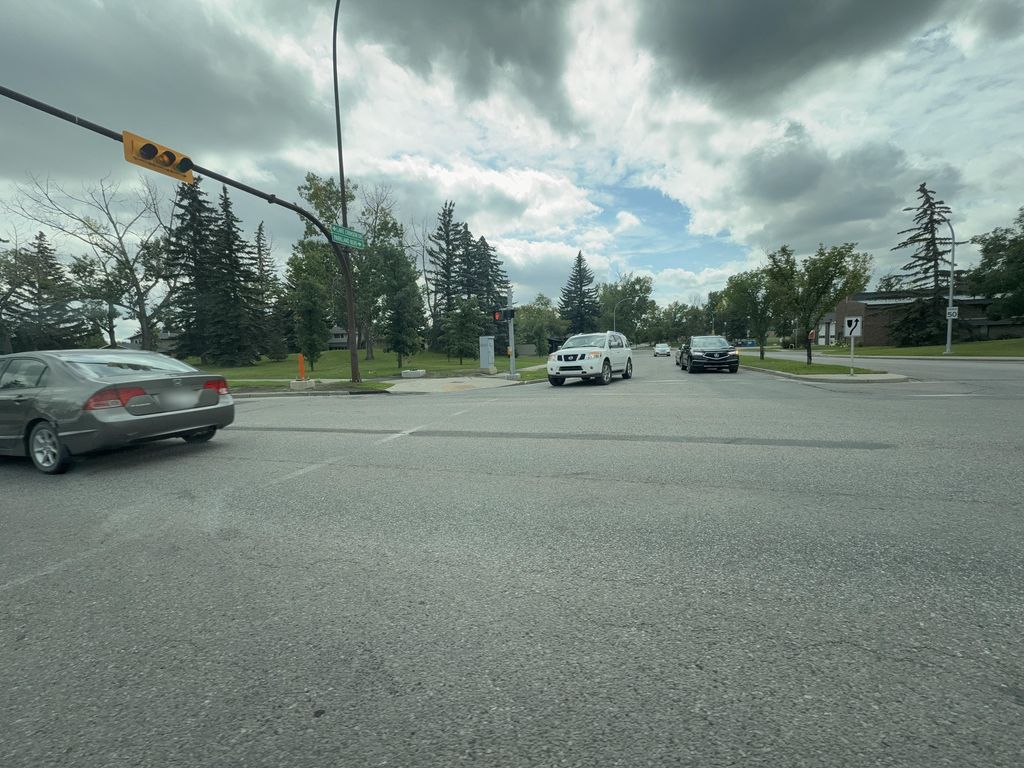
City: calgary